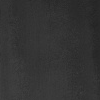
Atmospheric dust classification: dusty